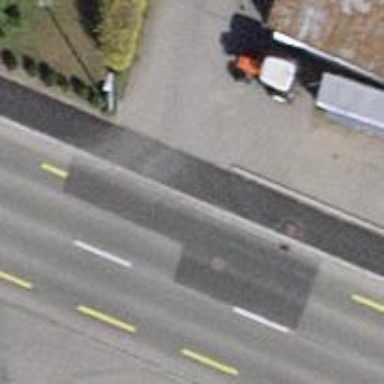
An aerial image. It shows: Service road with grade1 tracktype.